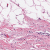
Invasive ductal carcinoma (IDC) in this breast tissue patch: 0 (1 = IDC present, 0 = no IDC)